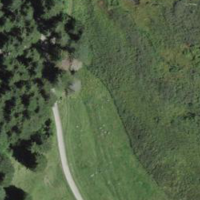
EUNIS habitat code: 23
Species observed at this site:
Pammene aurana
Pachyta quadrimaculata
Aporia crataegi
Rosa pendulina
Bistorta officinalis